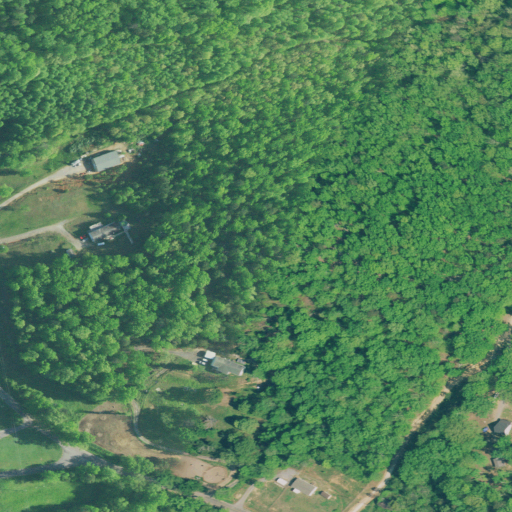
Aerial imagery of mountain in South Carolina named Jefferson Mountain containing deciduous forest, mixed forest, open development, shrub, pasture, and low intensity development